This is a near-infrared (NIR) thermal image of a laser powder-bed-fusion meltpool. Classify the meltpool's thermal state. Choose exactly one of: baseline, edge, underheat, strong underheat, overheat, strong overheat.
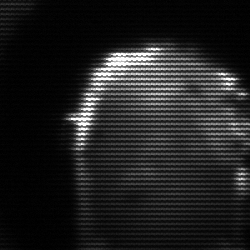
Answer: baseline